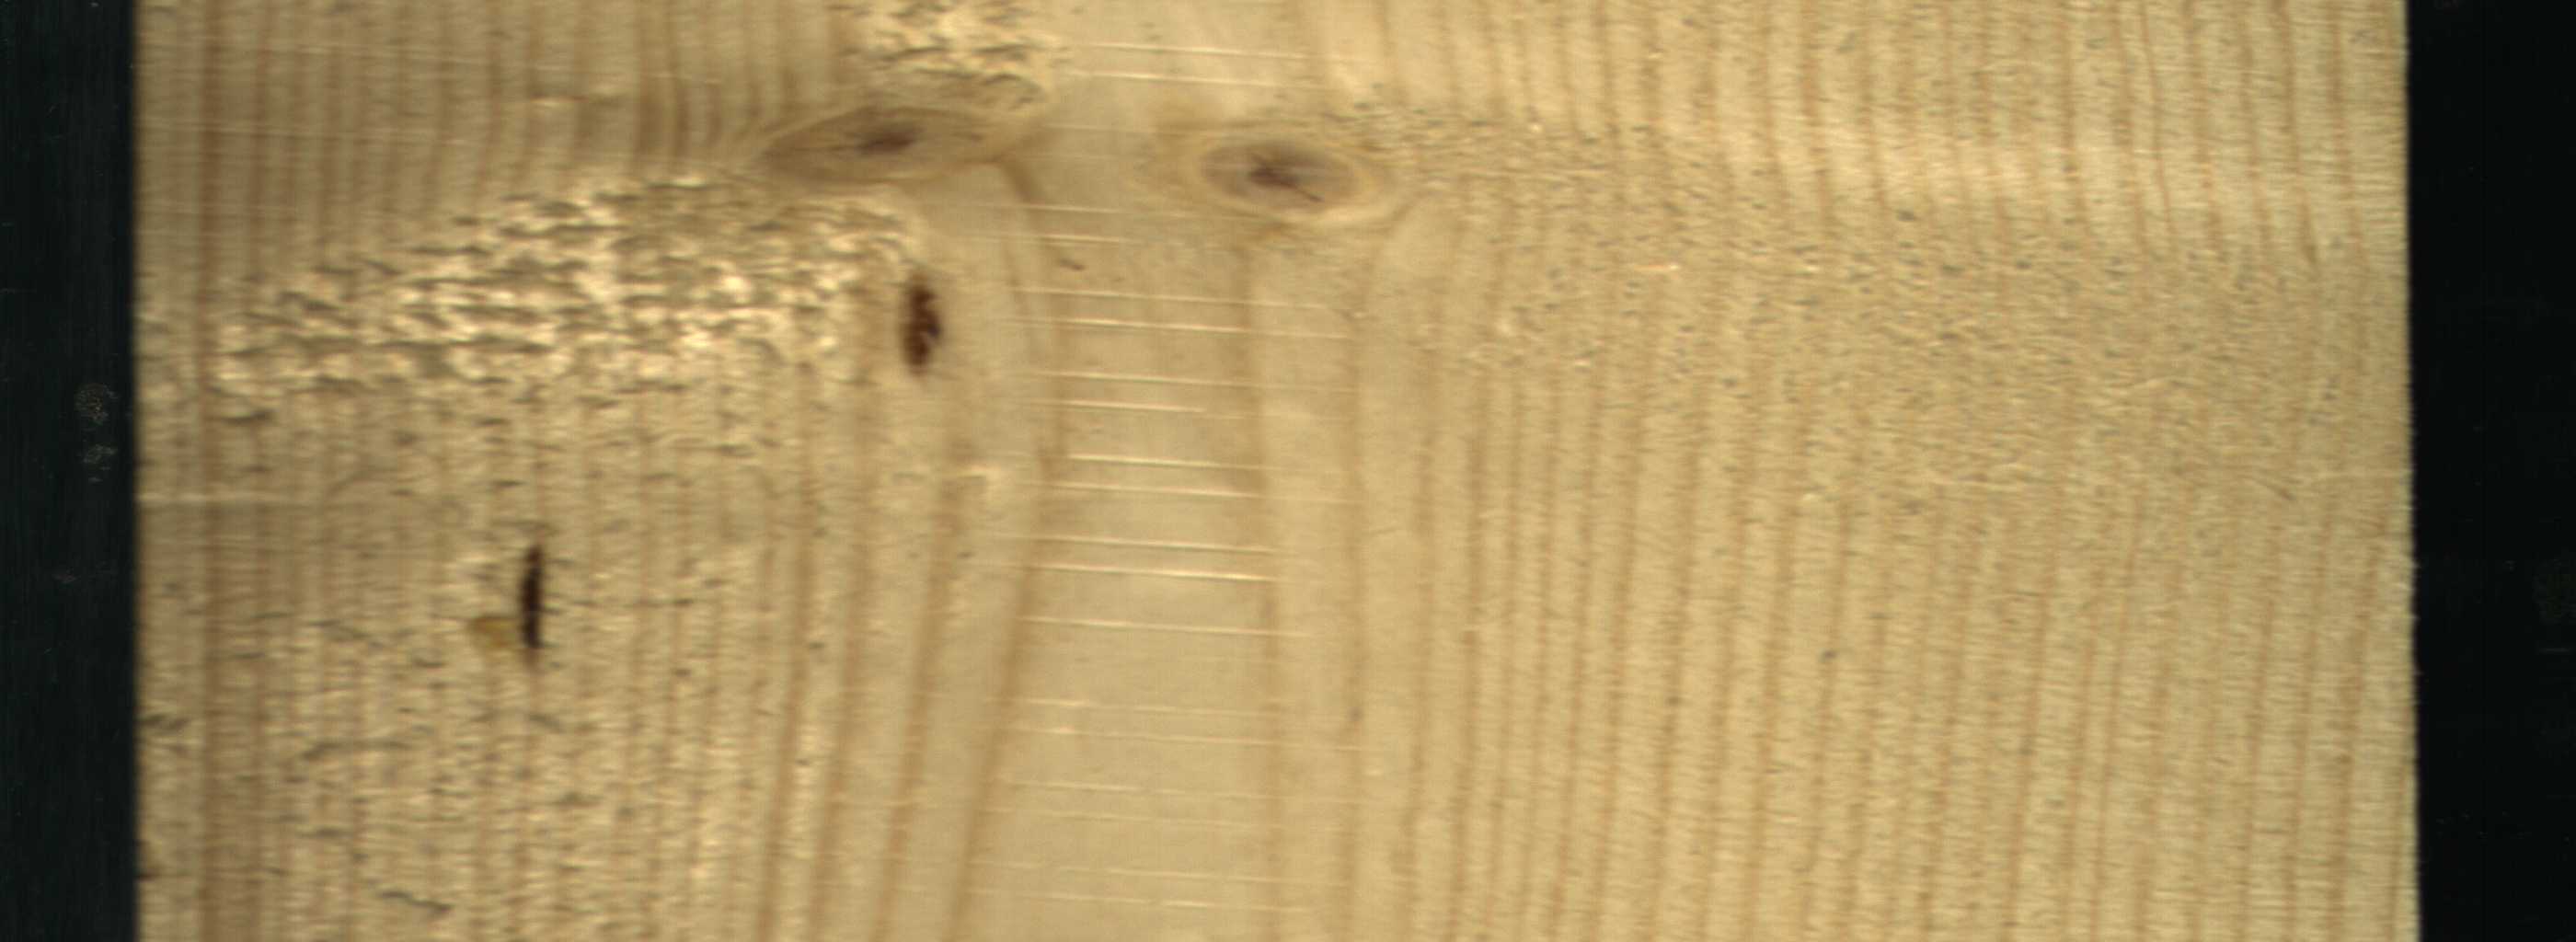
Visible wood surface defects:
resin
resin
Live_Knot
Live_Knot